Here is the wavelet time-frequency representation (scalogram) of a rolling-element bearing's vibration measurement. Classify the bearing condition as one of: normal, inner_race, outer_race, ball.
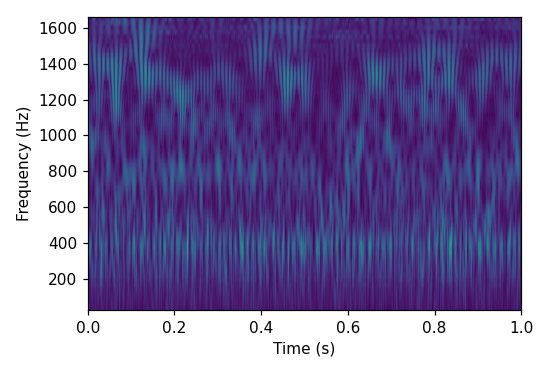
Answer: outer_race